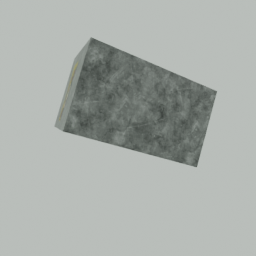
Label: electronics